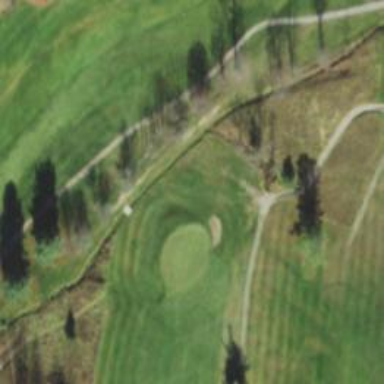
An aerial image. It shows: Golf hole.